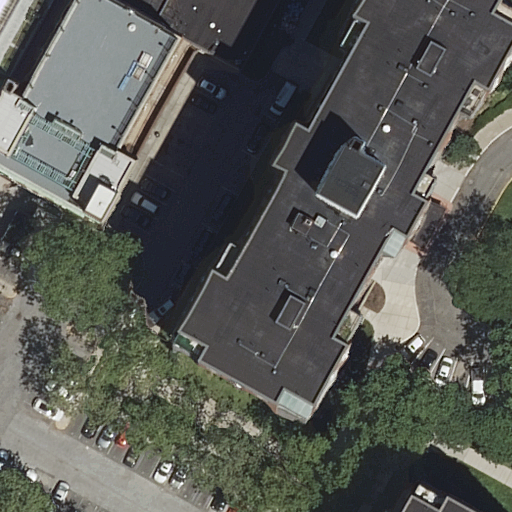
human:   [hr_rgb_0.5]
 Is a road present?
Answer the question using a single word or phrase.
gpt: yes

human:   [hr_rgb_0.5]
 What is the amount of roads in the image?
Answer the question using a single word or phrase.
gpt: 3

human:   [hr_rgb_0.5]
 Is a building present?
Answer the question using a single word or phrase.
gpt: yes

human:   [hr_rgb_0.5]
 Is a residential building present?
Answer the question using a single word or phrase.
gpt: yes

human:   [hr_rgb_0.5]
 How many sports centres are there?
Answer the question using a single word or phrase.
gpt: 1

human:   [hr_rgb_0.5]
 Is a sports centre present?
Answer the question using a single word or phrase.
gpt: yes

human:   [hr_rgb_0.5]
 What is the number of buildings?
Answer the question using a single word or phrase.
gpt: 4

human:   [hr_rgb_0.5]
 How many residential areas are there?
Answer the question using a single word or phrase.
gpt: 1

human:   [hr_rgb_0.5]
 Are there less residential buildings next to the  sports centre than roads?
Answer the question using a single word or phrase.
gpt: no

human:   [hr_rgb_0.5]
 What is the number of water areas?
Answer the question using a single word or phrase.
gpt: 0

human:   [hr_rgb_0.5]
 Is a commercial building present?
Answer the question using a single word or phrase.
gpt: no

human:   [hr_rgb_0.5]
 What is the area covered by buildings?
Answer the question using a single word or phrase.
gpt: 2773m2

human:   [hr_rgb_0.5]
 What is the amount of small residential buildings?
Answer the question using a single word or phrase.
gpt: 2

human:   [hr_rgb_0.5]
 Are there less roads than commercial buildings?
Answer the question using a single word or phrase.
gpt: no

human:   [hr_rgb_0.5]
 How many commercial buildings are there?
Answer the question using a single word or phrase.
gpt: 0

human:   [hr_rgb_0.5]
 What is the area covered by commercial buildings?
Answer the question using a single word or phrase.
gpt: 0m2

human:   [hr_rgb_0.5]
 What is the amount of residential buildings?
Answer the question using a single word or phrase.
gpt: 4

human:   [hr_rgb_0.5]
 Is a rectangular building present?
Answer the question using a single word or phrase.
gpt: yes

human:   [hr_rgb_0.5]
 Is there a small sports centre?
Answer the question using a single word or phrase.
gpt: no

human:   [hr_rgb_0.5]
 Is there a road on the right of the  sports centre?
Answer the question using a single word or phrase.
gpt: yes

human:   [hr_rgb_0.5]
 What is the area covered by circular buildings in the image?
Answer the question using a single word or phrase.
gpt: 0m2

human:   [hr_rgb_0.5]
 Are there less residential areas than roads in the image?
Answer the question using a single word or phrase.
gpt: yes

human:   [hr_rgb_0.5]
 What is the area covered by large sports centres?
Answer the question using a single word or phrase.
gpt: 538m2

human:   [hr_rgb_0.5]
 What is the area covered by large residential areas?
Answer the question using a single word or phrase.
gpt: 0m2

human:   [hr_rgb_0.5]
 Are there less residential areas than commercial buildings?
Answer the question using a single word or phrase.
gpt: no

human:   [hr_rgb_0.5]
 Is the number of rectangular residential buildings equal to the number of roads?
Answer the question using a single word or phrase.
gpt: yes

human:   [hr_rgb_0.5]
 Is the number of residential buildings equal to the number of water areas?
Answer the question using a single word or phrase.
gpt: no

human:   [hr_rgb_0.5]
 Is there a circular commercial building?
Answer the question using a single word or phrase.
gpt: no

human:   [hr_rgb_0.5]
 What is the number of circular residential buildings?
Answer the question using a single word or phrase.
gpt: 0

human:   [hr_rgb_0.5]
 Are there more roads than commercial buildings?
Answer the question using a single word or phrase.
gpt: yes

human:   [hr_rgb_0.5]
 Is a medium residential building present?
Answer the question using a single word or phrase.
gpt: yes

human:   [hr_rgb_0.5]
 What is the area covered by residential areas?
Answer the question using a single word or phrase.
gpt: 99m2

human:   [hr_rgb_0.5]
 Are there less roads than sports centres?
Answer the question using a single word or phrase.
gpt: no

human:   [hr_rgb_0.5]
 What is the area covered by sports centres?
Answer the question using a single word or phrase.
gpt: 538m2

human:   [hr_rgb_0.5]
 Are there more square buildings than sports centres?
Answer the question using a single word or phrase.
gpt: no

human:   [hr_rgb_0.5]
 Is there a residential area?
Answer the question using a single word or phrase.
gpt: yes

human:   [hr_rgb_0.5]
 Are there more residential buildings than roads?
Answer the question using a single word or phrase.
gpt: yes

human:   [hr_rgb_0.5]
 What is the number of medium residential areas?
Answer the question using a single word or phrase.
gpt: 0

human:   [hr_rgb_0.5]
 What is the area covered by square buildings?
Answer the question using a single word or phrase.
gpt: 0m2

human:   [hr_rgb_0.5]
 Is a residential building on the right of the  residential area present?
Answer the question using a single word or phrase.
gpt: yes

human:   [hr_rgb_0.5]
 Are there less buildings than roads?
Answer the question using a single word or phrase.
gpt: no

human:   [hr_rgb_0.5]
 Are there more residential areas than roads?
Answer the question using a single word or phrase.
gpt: no

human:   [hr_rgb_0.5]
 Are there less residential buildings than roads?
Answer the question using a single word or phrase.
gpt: no

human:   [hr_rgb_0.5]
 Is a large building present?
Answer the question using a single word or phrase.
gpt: yes

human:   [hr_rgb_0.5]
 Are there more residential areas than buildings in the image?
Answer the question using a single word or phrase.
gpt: no

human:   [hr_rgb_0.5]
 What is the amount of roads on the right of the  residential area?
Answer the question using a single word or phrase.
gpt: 3

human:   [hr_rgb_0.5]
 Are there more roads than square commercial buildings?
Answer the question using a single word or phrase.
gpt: yes

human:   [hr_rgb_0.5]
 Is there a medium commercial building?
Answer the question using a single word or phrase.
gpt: no

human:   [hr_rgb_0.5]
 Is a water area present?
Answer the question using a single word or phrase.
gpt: no

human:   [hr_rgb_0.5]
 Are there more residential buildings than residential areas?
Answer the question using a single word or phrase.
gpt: yes

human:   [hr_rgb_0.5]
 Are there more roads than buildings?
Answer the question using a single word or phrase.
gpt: no

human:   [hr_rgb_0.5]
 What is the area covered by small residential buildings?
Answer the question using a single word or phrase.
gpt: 27m2

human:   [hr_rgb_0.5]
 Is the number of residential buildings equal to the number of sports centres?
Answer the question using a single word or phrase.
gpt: no

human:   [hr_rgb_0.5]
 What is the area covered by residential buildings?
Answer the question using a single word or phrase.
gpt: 2773m2

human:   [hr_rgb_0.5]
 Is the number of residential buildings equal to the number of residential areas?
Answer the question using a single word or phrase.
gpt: no

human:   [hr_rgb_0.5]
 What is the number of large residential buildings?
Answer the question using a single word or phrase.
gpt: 1

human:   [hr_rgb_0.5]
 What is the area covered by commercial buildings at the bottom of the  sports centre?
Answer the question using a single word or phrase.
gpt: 0m2

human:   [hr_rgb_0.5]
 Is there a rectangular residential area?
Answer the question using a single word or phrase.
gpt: yes

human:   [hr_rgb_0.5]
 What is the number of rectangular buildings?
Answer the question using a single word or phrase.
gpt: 3

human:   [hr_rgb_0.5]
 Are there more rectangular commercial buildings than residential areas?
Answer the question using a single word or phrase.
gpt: no

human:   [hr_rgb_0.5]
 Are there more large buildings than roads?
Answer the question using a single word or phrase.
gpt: no

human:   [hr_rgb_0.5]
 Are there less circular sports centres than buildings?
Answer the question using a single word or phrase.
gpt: yes

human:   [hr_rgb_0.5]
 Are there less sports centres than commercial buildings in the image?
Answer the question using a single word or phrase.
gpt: no

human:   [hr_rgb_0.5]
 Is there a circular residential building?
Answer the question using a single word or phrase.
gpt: no